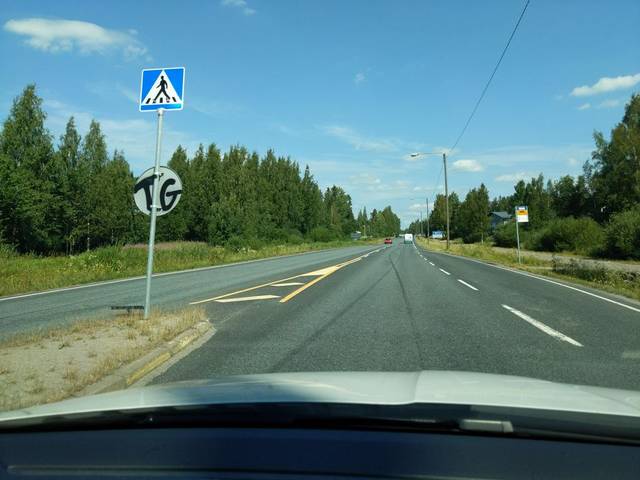
Region: Finland
Coordinates: 60.34, 25.126